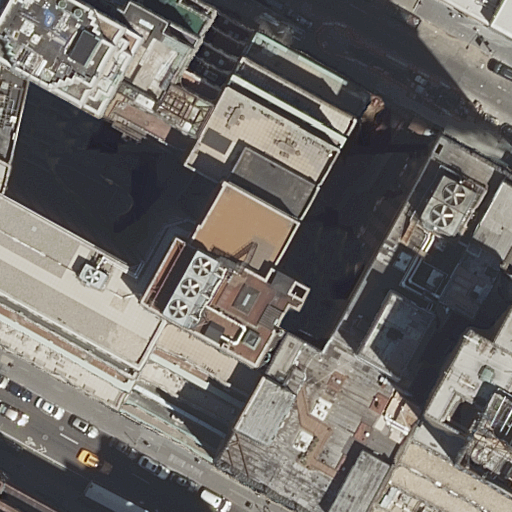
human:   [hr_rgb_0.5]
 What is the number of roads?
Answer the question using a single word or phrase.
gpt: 2

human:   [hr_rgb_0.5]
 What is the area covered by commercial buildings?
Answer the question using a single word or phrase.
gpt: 1712m2

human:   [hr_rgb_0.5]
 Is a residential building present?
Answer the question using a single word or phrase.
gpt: yes

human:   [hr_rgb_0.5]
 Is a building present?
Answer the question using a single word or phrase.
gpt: yes

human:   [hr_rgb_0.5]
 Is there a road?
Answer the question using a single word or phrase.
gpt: yes

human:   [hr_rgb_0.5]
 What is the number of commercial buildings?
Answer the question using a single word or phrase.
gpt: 1

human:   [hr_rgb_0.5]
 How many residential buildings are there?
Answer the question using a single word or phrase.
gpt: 4

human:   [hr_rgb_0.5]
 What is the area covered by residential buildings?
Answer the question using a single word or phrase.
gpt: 1249m2

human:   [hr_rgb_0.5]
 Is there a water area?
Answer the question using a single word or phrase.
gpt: no

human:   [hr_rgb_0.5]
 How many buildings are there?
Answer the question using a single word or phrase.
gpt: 7

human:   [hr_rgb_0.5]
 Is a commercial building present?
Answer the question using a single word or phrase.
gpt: yes

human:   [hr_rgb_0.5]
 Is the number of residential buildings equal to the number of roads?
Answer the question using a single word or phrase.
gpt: no

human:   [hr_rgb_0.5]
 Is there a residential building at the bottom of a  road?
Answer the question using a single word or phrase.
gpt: yes

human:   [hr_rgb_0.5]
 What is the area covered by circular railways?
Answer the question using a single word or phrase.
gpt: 0m2

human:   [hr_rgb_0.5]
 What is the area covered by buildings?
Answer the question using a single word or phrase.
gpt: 6619m2

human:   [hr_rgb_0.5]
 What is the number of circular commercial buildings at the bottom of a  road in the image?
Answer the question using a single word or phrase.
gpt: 0

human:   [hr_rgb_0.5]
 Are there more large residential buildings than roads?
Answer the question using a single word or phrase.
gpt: no

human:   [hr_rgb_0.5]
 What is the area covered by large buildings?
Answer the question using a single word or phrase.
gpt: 6127m2

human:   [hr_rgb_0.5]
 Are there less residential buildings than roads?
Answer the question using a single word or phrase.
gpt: no

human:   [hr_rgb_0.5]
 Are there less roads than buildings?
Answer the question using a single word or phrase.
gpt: yes

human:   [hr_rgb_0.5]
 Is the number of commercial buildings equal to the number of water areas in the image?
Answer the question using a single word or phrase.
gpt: no

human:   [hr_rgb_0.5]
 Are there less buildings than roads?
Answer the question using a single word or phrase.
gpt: no

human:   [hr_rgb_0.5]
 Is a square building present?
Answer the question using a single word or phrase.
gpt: no

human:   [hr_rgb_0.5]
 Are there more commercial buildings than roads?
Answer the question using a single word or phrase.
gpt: no

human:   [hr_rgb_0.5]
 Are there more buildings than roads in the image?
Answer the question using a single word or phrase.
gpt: yes

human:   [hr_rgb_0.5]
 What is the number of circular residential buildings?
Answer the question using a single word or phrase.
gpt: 0

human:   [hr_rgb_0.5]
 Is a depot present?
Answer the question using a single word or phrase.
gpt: no

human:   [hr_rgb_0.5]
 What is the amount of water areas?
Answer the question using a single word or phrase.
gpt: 0

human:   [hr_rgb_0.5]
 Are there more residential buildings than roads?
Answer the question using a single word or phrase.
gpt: yes

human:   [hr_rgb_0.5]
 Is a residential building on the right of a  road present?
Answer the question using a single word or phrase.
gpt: yes

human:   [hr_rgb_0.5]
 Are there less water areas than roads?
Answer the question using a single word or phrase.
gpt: yes

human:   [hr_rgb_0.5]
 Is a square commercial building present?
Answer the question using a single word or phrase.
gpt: no

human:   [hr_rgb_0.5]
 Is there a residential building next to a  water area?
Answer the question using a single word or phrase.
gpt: no

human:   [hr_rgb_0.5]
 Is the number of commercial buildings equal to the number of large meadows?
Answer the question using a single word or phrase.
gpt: no

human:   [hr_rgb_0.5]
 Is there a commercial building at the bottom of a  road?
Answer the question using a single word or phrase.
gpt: yes

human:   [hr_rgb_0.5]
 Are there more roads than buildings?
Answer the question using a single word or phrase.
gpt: no

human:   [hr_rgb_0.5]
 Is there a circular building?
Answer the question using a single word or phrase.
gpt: no

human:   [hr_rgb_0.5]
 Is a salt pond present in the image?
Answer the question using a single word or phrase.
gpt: no

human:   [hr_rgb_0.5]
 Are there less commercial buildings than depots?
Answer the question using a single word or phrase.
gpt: no

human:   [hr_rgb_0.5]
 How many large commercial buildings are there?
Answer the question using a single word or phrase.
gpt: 1

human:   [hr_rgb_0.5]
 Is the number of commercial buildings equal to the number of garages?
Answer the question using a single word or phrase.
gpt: no

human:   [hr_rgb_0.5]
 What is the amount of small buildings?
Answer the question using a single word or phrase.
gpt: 1

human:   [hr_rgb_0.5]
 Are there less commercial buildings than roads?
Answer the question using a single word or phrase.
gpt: yes

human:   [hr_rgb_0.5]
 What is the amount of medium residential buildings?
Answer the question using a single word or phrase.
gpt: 2

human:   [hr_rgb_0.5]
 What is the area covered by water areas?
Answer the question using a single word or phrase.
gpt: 0m2

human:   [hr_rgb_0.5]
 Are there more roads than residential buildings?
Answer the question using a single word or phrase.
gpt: no

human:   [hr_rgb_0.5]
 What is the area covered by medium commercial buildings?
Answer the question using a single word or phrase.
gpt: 0m2

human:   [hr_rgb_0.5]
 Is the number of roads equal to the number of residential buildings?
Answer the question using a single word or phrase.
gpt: no

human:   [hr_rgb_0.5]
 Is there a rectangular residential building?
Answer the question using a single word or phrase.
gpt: yes

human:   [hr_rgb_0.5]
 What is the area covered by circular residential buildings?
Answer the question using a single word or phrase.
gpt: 0m2

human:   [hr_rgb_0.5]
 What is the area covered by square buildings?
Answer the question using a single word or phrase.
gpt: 0m2

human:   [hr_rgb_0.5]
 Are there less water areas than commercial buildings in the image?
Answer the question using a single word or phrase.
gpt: yes

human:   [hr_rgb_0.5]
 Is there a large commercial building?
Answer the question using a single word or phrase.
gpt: yes

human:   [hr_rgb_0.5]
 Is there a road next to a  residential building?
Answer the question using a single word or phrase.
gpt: yes

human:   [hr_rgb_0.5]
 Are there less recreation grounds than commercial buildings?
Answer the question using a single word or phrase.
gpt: yes

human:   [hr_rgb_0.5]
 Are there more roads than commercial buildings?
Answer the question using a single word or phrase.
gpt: yes

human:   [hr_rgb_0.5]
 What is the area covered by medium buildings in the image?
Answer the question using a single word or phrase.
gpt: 443m2

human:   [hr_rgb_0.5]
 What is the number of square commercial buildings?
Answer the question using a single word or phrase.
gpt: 0

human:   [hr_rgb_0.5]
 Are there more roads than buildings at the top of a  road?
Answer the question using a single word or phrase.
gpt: no

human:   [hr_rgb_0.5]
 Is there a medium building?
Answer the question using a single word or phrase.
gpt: yes

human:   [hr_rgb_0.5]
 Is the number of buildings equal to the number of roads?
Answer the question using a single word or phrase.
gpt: no

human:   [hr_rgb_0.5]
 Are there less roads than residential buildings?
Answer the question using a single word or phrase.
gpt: yes

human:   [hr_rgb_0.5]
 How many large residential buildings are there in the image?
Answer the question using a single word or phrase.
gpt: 1

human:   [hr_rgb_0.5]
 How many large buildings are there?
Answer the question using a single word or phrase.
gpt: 4